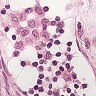
Metastatic tissue present: no